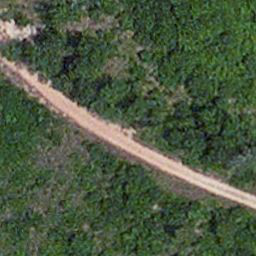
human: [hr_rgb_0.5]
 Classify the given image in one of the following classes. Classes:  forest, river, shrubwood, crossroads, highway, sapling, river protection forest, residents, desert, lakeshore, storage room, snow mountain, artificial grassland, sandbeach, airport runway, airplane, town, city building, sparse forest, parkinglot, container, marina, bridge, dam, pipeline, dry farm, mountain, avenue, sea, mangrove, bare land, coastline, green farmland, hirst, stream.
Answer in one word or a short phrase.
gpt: avenue